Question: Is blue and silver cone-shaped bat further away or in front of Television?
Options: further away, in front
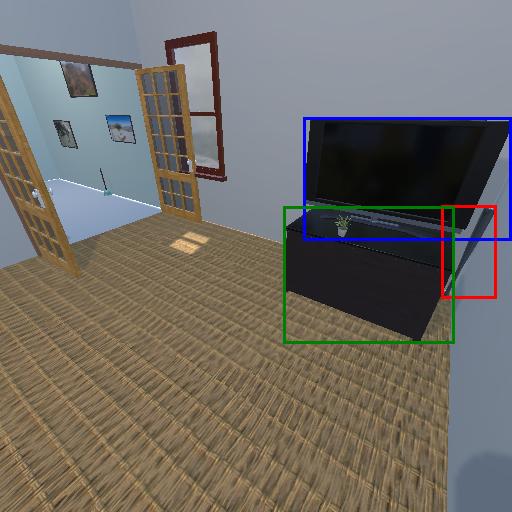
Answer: further away